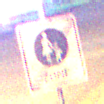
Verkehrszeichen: EndeFussgaengerzone
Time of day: Night
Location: Outdoor (Suburban)
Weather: PartlyCloudy
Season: NotSpecified
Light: Artificial